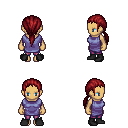
a pixel art fantasy rpg character, female body template, human, tanned skin, chain tabard jacket, magenta pants, brunette ponytail hairstyle, black shoes, four views (front, back, left, right), 2x2 character sprite sheet, small pixel art, hard edges, no anti-aliasing